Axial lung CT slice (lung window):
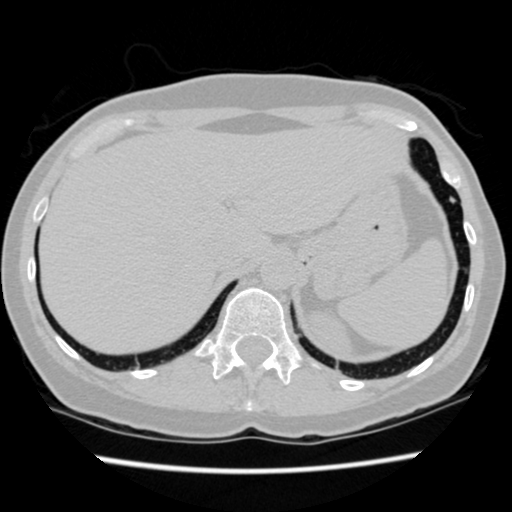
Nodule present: yes
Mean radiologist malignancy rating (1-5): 3